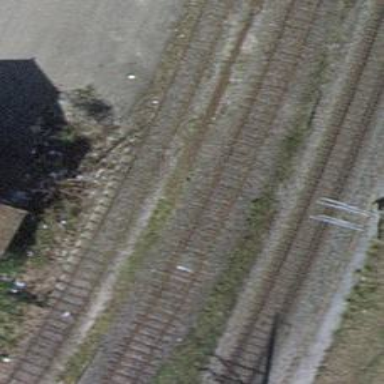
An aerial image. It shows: Abandoned railway spur with one track.